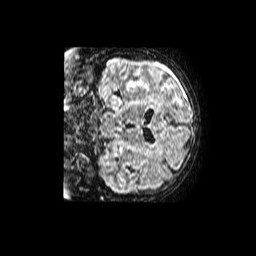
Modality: FLAIR
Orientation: coronal
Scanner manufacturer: philips
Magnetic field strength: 1.5 T
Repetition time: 8 s
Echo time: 0.302 s